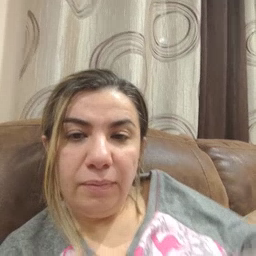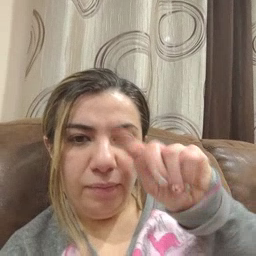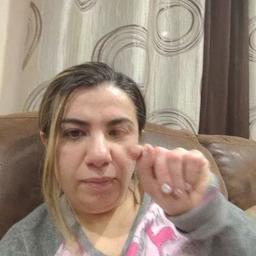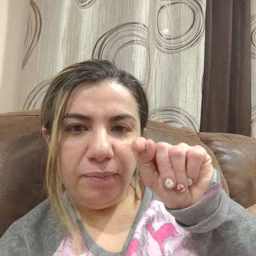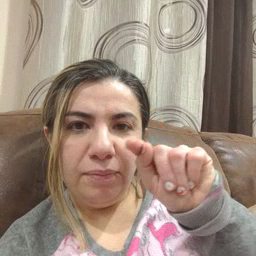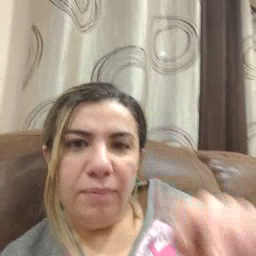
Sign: TV